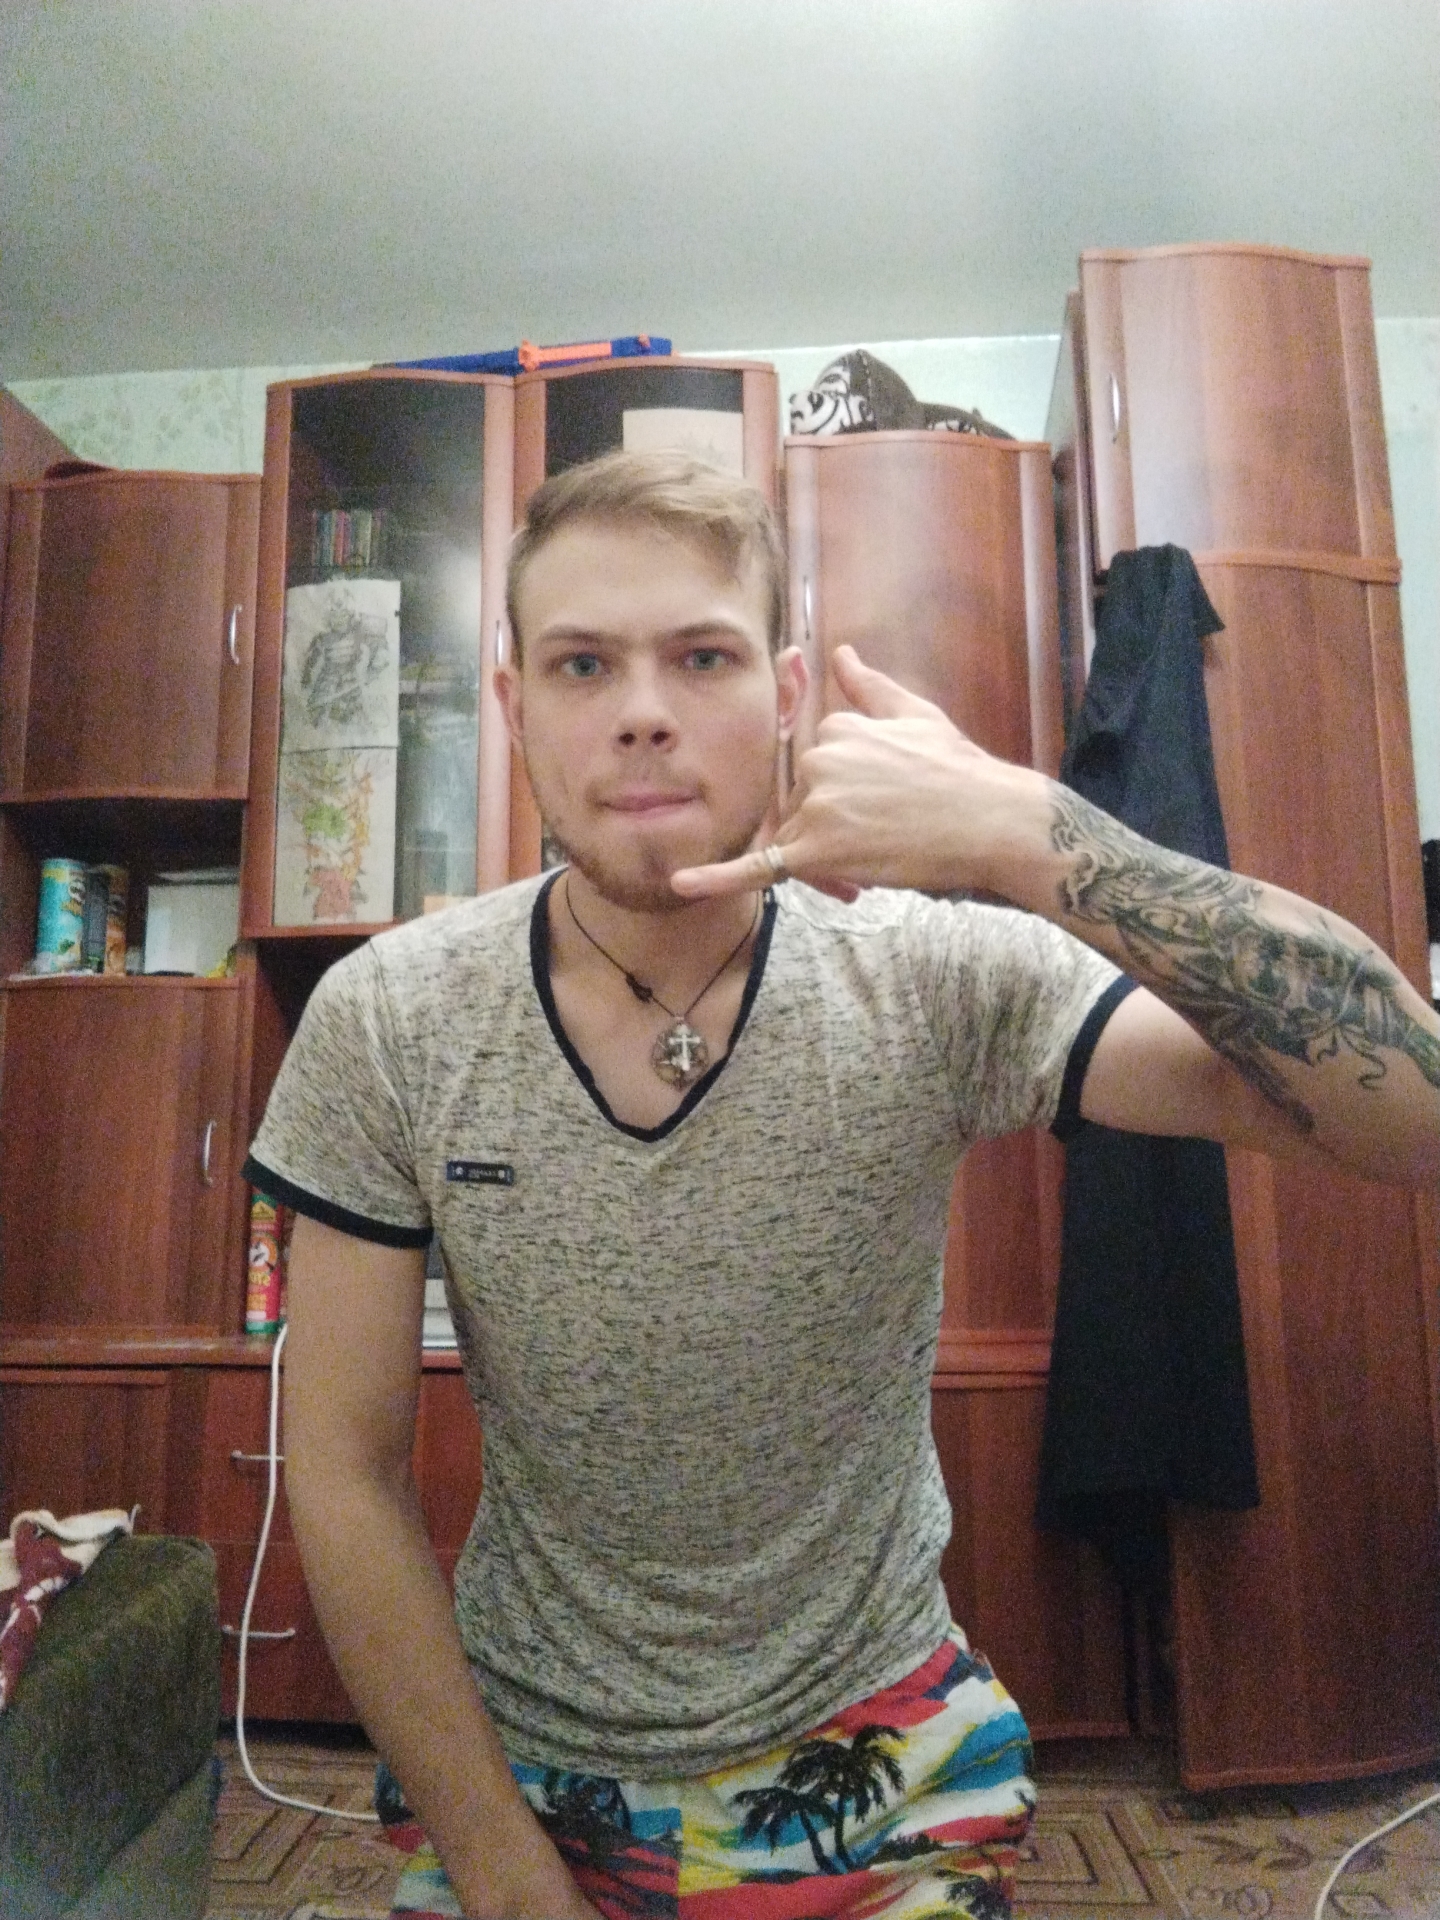
Label: noise